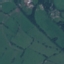
Land use / land cover class: Pasture